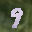
Label: 9